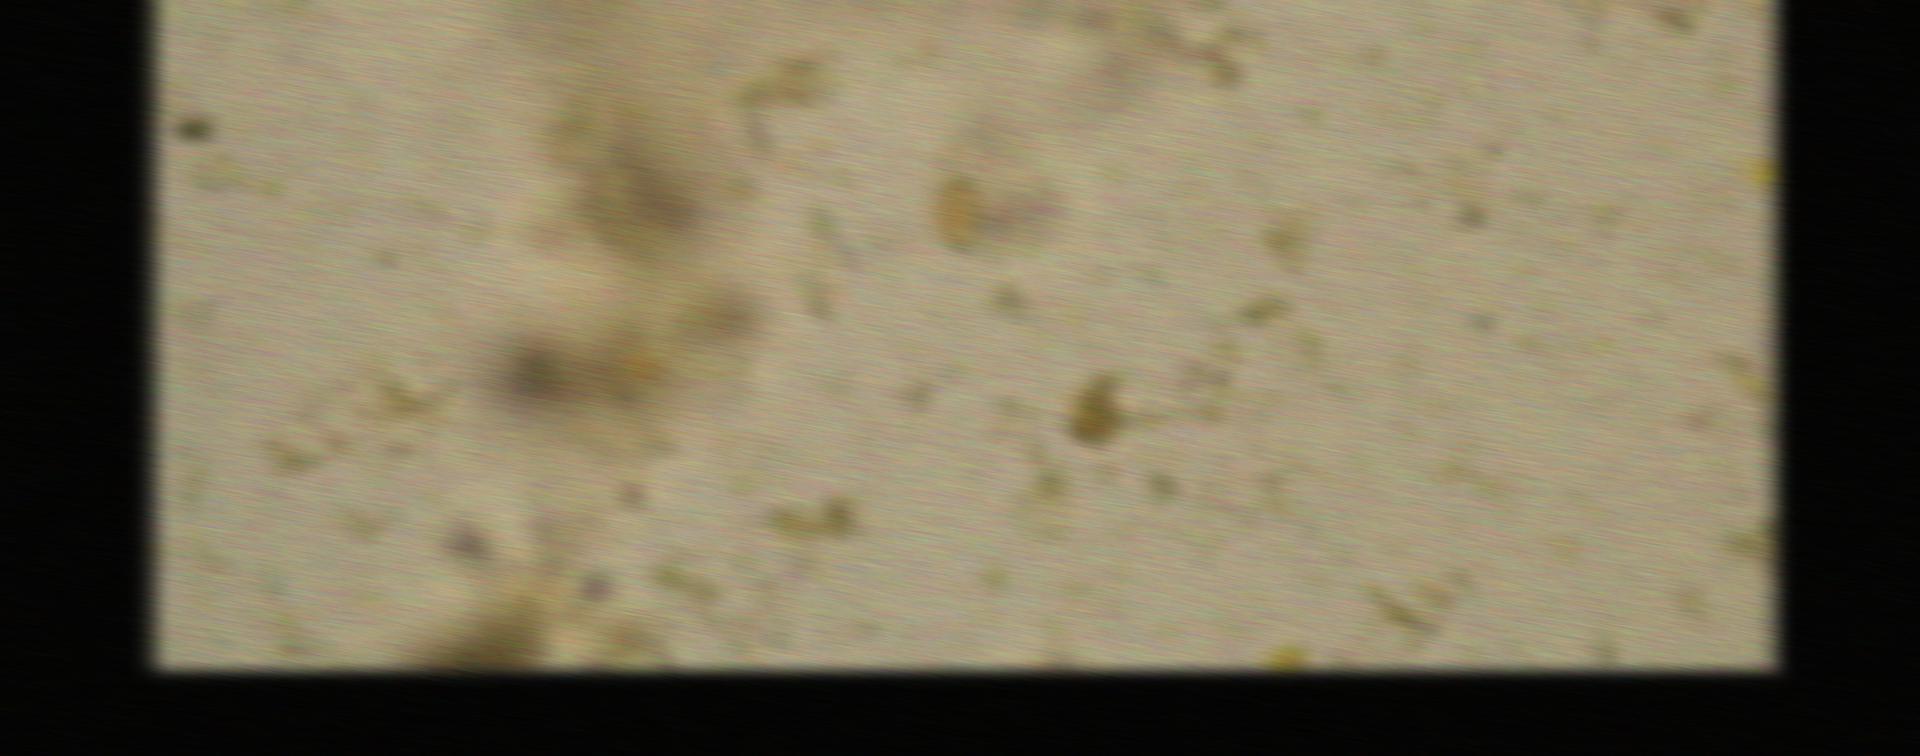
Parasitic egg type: Opisthorchis viverrine